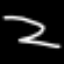
Label: squiggle